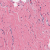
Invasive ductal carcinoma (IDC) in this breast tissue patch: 0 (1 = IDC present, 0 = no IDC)